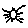
Label: sun